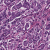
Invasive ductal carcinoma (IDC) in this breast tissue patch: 1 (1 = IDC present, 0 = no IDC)